Question: I need some suggestions on presenting a segmented picker in Swift UI.
It is to display distinct time ranges (<15min, <30min, <45min) all the way to 120min.
It ends up being 8 segments. I am really not a fan of the scrolling picker as it not in theme what what I am looking for in presentation.
The problem with how it stands now is that the time unit is cut off with each segment showing "15.." and doesn't look clean.
I have put the segmented picker in a horizontal scroll view which looks okay but the user may not know to scroll.
One option I used but can't get to work out is splitting the one long segment into 2 separate views.
The problem is the user can select a segment from either pickers which is not what I want.
What I want is if the user selects one picker, the other one is not selectable or vice versa.
I have been messing with some formatting options, so please ignore that.
Is this possible?
Thanks is advance!
'''
struct ContentView: View {
var body: some View {
VStack{
To60min()
To120min()
.foregroundColor(Color.red)
}
}}
struct ContentView_Previews: PreviewProvider {
static var previews: some View {
ContentView()
}}
struct To60min: View {
@State private var selectedTimeRangeto60 = ""
@State private var timeRangesTo60 = ["15min", "30min", "45min", "60min"]
var body: some View {
Picker("", selection: $selectedTimeRangeto60) {
ForEach(timeRangesTo60, id: \.self) {
Text($0)
}
}
.frame(width: .infinity, height: 75)
.background(.gray)
.padding()
.pickerStyle(.segmented)
.contrast(22.0)
}
}
struct To120min: View {
@State private var selectedTimeRangeto120 = ""
@State private var timeRangesTo120 = ["75min", "90min", "105min", "120min"]
var body: some View {
Picker("", selection: $selectedTimeRangeto120) {
ForEach(timeRangesTo120, id: \.self) {
Text($0)
}
}
.padding()
.pickerStyle(.segmented)
.contrast(22)
}
}
'''

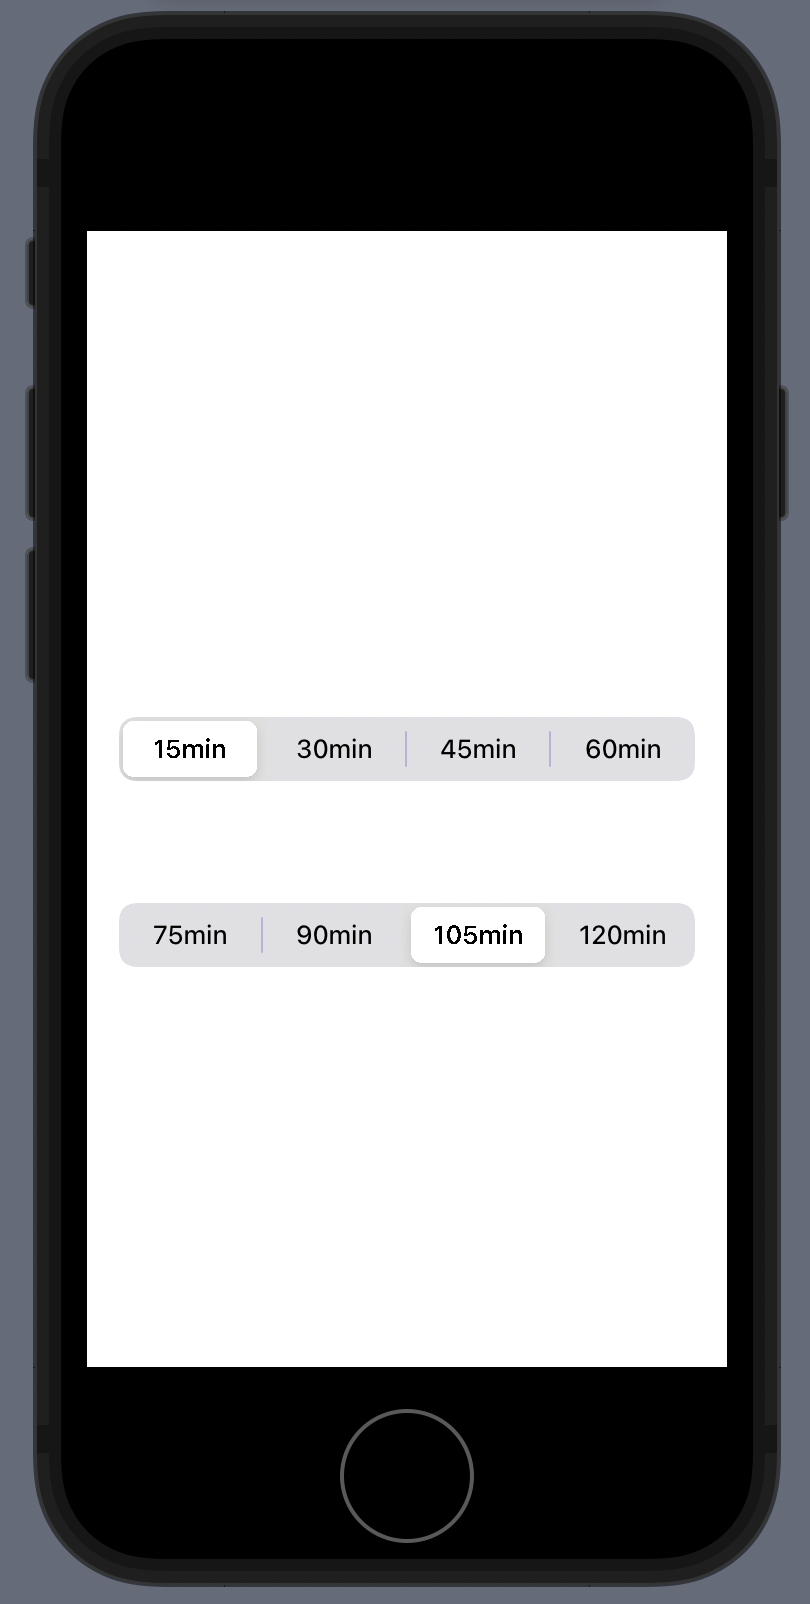
Answer: For anything more than 3-4 items (depending on label length), I would switch from a '.segmented' to '.menu' picker style. <URL>